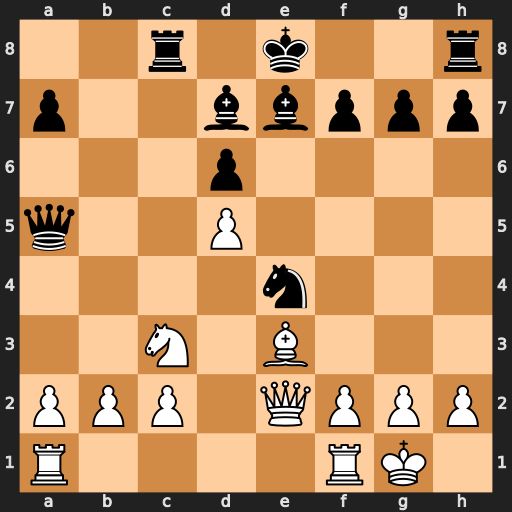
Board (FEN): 2r1k2r/p2bbppp/3p4/q2P4/4n3/2N1B3/PPP1QPPP/R4RK1
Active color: w
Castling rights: k
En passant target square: -
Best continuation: Nxe4